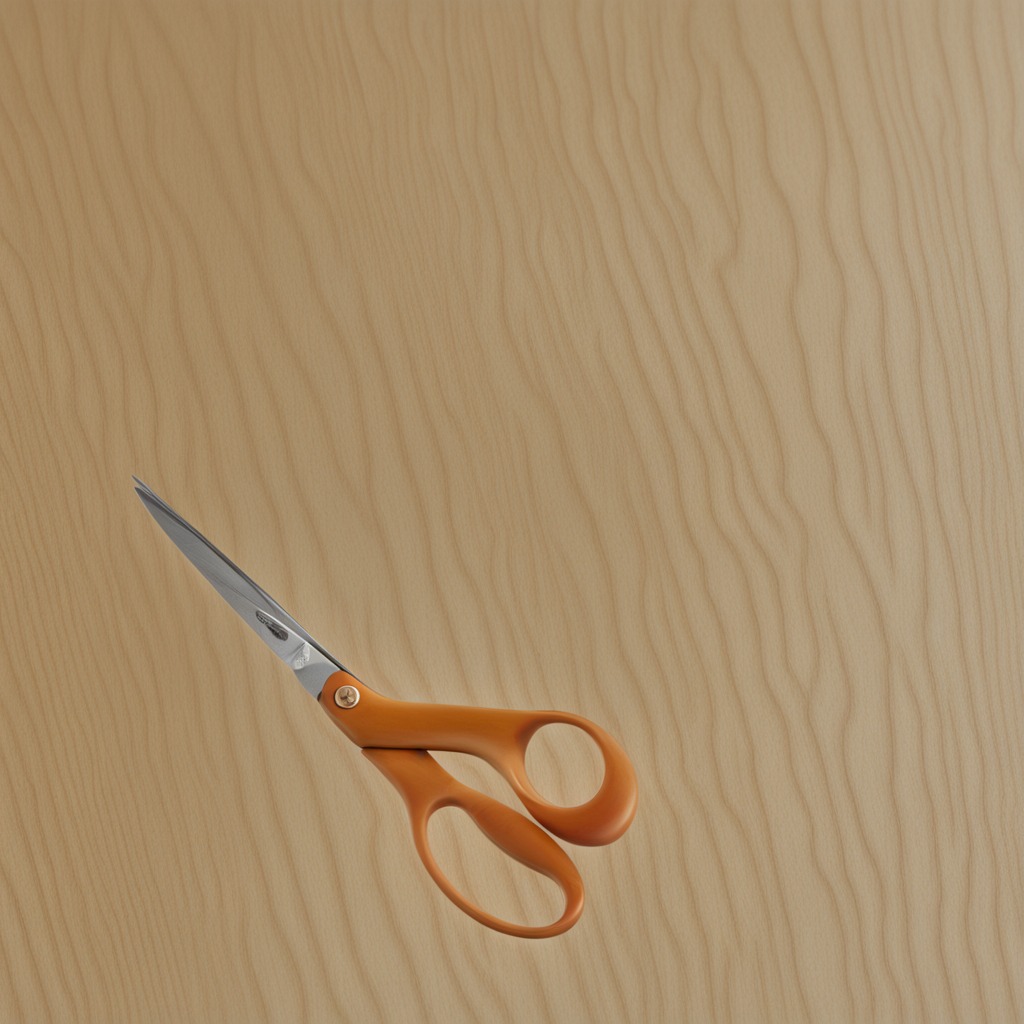
A scissor is lying on the plywood surface in the workshop.